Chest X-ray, PA view. Patient: 62 years old, sex M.
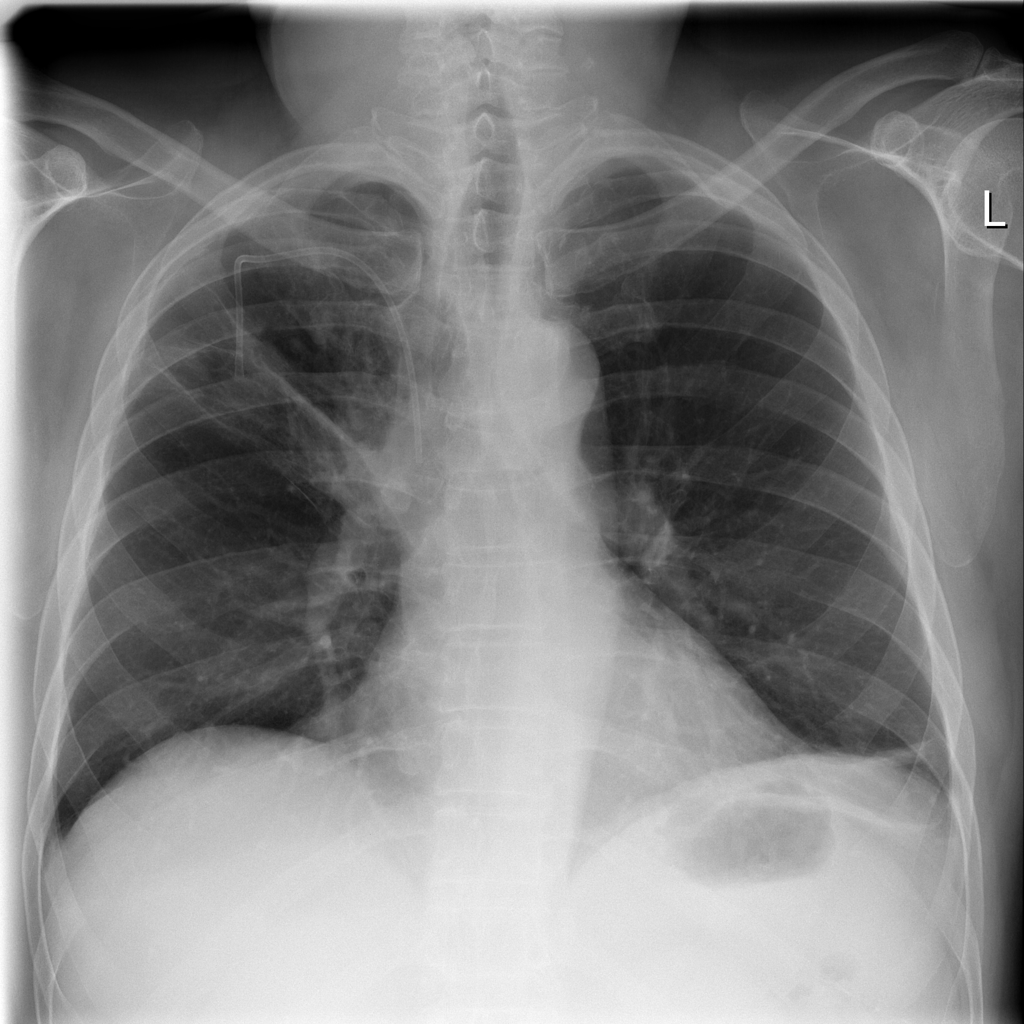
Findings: Atelectasis